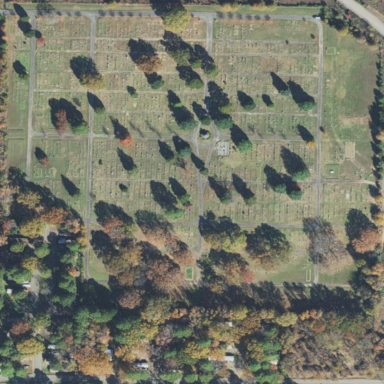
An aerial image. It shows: Cemetery.